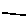
Label: sun